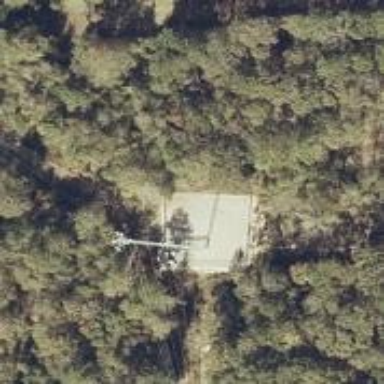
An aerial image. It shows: Communication mast tower.